Interaction volume radius: 5 \u00c5
Interaction volume height: 25 \u00c5
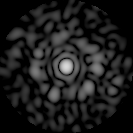
Disorder parameter: 0.849